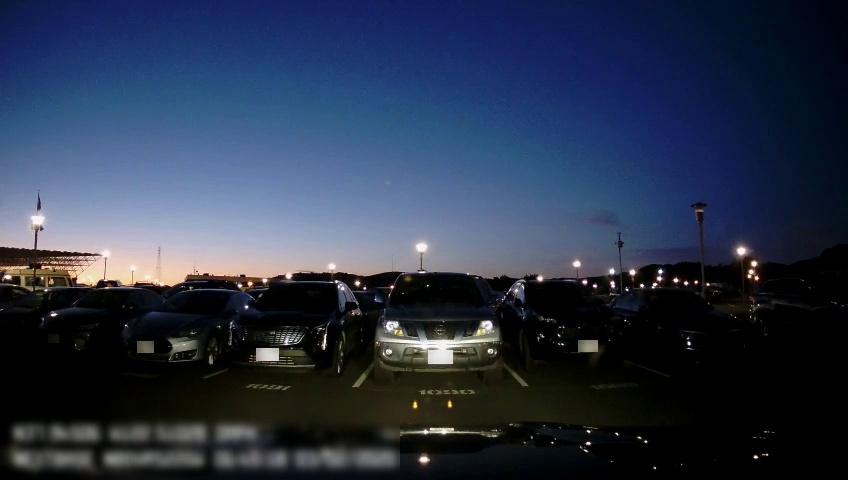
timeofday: Night
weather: Other
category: Drivable Space
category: Vehicles | SUV
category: Vehicles | Car
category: Vehicles | SUV
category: Vehicles | Truck
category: Vehicles | SUV
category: Vehicles | Car
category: Vehicles | Car
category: Vehicles | Car
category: Vehicles | Car
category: Vehicles | Other LV
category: Vehicles | SUV